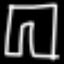
Label: pants